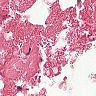
Metastatic tissue present: no